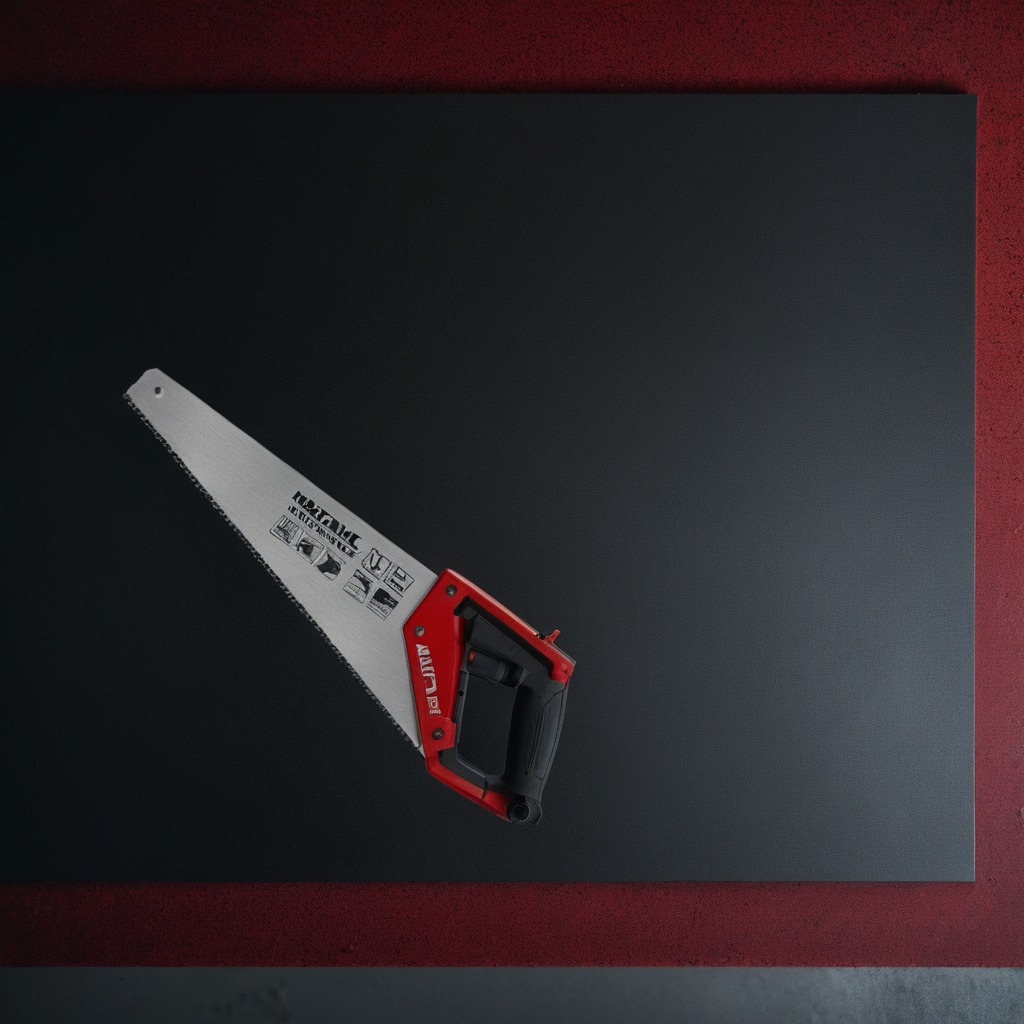
A metal saw is lying on a clean granite tabletop covered with a red rubber mat inside a workshop at night dim ambient light soft shadows worn but beneath the mat.